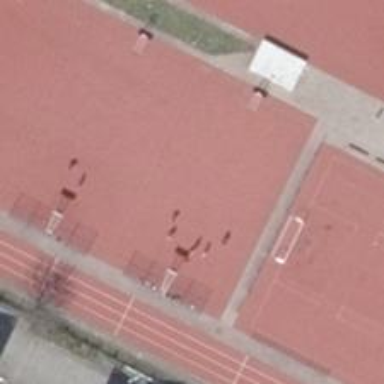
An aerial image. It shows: Basketball court in the leisure land pitch.